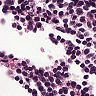
Metastatic tissue present: no